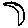
Label: moon